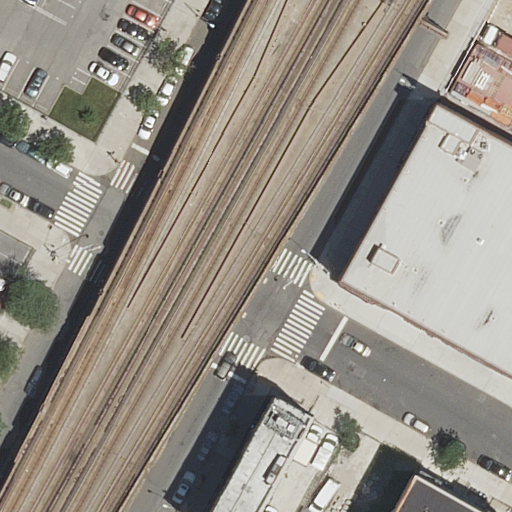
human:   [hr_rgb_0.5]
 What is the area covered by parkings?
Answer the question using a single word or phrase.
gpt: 875m2

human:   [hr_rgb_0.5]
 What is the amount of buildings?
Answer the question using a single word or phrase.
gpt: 4

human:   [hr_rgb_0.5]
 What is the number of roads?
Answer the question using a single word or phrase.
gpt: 4

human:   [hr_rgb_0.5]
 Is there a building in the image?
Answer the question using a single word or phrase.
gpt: yes

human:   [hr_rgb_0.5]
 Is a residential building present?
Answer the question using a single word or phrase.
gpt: yes

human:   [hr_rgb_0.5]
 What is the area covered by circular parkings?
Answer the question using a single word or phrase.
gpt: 0m2

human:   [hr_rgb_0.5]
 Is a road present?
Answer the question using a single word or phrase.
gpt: yes

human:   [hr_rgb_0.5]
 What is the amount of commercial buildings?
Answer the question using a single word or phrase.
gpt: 0

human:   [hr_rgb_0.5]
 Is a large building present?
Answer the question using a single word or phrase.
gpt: yes

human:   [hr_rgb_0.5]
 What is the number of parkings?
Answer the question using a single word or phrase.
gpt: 3

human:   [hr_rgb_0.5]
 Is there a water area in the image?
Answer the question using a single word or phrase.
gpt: no

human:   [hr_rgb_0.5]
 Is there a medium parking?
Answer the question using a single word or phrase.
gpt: yes

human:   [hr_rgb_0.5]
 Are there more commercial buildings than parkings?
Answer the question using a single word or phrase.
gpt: no

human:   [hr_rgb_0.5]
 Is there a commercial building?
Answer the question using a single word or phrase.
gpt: no

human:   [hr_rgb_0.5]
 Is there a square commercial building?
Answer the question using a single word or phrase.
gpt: no

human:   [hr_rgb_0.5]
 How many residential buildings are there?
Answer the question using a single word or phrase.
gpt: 4

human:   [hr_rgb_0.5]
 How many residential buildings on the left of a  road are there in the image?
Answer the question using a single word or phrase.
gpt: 1

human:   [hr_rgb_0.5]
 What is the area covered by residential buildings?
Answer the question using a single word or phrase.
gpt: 1573m2

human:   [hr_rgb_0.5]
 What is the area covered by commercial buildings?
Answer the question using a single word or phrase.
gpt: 0m2

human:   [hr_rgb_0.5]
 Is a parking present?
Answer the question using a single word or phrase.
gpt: yes

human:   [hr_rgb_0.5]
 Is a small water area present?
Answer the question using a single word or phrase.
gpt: no

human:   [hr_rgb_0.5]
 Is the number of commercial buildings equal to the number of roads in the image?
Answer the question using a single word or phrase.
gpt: no

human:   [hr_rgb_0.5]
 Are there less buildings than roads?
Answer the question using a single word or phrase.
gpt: no

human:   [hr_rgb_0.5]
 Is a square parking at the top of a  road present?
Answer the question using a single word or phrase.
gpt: no

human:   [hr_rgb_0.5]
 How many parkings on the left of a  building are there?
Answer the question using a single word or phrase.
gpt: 2

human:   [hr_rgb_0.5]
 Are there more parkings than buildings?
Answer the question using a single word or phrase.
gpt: no

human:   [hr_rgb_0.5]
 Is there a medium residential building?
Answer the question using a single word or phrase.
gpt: yes

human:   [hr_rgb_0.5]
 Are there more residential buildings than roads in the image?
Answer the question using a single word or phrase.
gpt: no

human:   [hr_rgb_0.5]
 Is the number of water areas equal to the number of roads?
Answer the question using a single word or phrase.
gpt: no

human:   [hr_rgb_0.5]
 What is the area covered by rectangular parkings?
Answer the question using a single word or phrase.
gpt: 875m2

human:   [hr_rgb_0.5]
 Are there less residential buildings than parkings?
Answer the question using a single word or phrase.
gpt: no

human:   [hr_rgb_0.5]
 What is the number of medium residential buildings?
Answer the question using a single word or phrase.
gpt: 2

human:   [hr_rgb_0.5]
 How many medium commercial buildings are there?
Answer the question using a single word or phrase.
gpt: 0

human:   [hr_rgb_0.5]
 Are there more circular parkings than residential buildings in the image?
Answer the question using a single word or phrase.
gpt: no

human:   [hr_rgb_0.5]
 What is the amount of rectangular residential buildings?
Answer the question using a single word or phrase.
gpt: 2

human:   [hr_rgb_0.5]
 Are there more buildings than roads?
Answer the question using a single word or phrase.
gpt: no

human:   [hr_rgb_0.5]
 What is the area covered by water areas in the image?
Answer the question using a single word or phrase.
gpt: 0m2

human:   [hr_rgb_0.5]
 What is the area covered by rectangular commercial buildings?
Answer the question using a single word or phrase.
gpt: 0m2

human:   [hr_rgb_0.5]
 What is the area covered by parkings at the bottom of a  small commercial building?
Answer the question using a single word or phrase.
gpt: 0m2

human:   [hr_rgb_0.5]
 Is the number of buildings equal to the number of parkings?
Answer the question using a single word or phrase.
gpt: no

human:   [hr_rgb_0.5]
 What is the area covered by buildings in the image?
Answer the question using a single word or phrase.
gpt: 1573m2

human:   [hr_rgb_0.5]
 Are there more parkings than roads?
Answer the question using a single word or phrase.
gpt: no

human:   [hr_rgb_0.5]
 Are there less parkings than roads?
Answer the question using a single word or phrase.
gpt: yes

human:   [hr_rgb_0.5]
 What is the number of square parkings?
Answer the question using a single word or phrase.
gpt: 0

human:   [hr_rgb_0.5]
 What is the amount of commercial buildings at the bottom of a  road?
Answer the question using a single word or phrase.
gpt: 0

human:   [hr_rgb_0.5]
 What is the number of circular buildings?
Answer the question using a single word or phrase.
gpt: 0

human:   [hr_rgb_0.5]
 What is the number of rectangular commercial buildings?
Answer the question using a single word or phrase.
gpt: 0

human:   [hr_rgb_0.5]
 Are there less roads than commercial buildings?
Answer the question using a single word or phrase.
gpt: no

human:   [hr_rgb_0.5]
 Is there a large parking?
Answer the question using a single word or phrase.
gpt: no

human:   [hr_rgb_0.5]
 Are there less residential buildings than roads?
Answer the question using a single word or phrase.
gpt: no

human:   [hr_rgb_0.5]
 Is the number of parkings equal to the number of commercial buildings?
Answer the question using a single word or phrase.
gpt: no

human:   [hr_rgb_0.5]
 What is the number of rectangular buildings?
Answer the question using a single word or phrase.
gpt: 2

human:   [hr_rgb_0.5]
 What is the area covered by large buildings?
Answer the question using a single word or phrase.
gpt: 1177m2

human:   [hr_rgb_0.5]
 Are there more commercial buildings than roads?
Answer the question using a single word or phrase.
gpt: no

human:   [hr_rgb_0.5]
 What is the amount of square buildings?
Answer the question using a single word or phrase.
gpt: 0

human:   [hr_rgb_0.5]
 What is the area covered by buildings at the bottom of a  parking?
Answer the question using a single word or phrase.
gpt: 1573m2

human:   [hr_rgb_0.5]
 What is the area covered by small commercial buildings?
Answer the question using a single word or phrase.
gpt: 0m2

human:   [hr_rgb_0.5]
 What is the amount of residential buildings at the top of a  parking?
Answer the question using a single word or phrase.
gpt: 2

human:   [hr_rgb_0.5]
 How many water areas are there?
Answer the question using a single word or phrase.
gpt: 0

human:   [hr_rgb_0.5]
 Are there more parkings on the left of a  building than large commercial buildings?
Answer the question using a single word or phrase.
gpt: yes

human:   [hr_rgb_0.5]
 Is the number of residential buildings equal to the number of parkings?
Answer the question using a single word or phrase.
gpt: no

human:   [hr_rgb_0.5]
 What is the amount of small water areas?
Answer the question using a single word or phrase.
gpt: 0

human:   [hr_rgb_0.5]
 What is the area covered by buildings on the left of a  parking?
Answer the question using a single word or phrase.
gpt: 1573m2

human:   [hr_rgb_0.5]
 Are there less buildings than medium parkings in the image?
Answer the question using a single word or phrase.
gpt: no